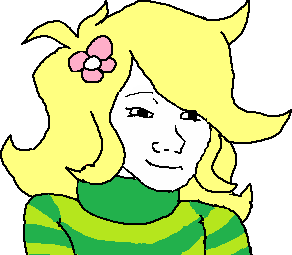
Label: 5_Bloomer